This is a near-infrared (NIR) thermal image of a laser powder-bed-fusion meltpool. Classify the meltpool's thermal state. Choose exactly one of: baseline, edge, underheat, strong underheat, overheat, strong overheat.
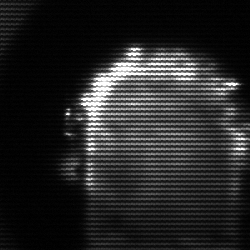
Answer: baseline